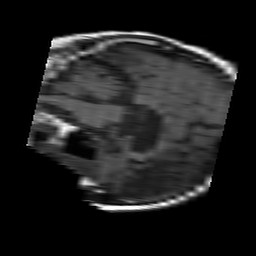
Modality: T1w
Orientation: sagittal
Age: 85
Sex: male
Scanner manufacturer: philips
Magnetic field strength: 1.5 T
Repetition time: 0.5067 s
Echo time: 0.011 s